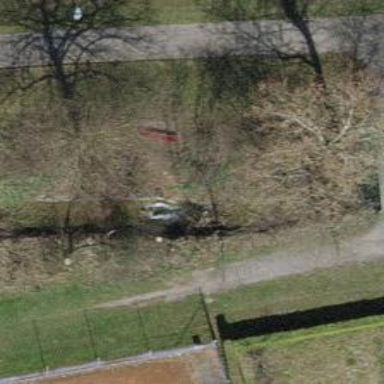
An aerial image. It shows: Bench for seating.